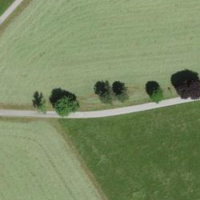
EUNIS habitat code: 24
Species observed at this site:
Hedera helix